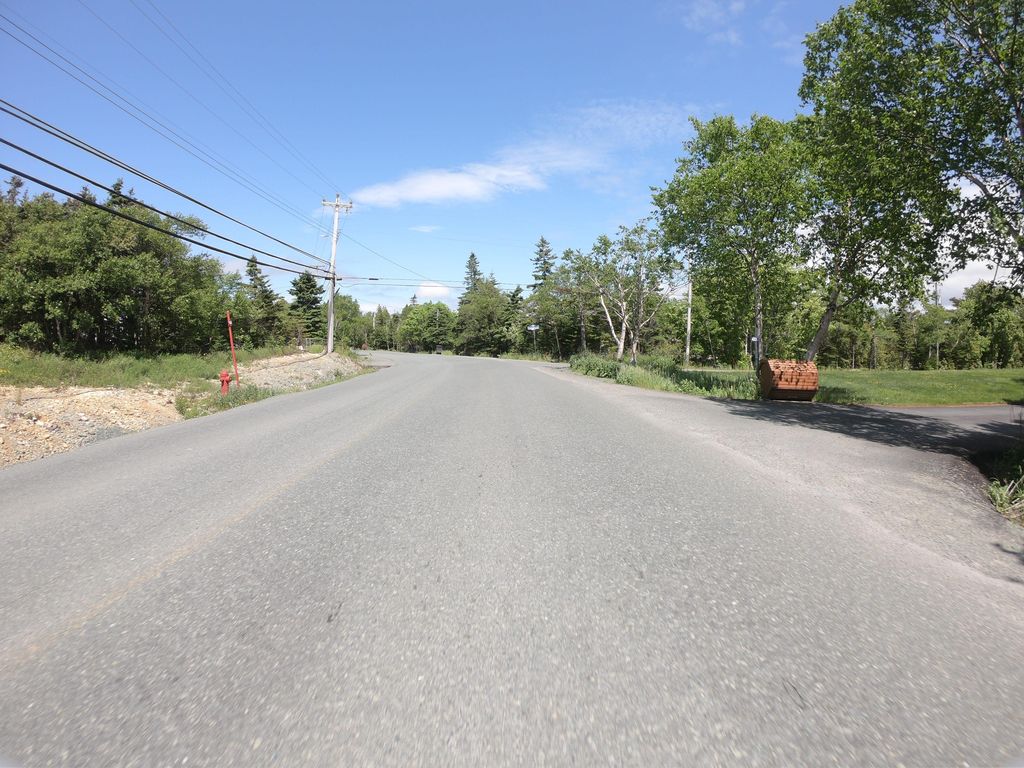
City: st_johns